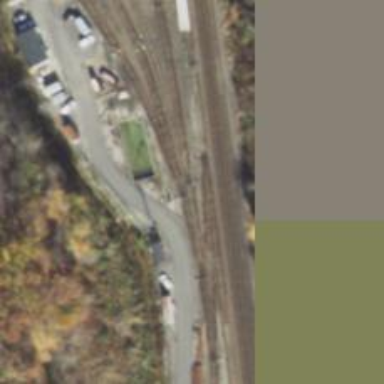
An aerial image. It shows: Electrified rail yard in service.